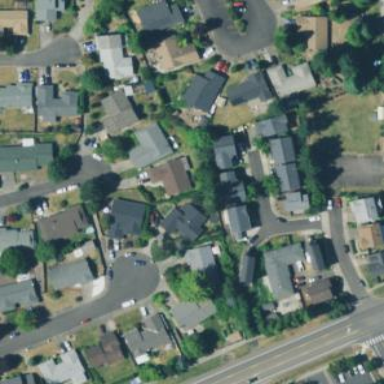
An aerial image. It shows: Residential area consisting of single-family homes.